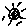
Label: sun